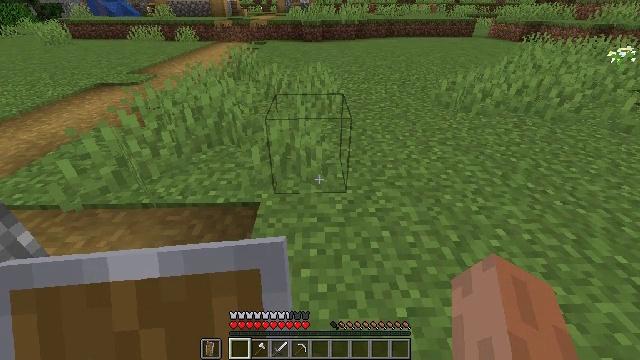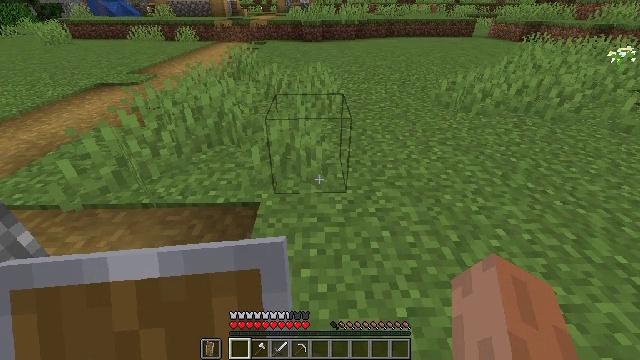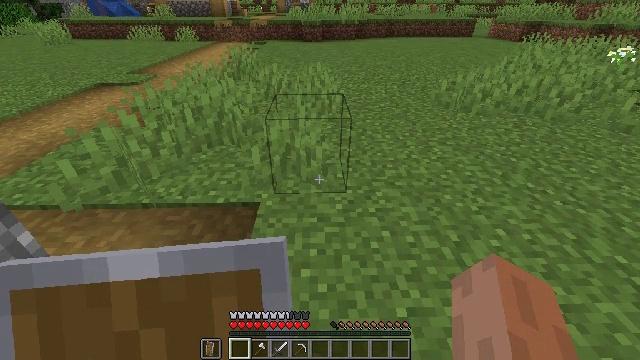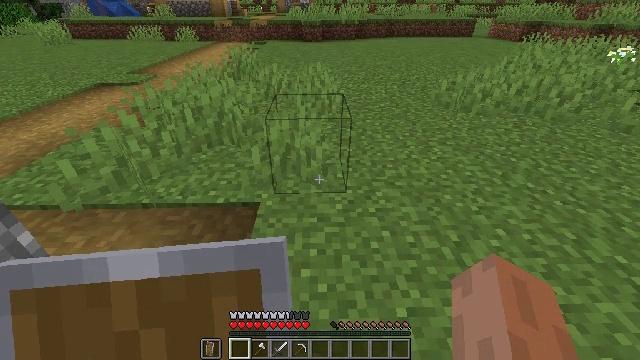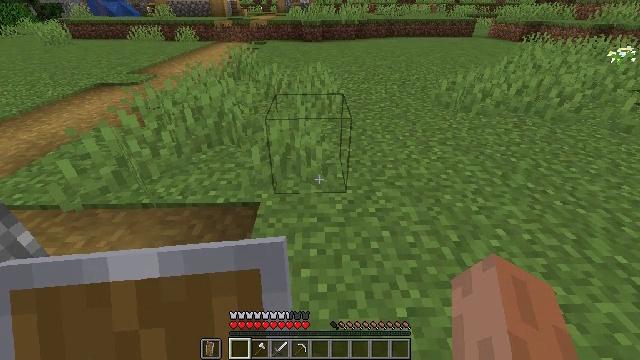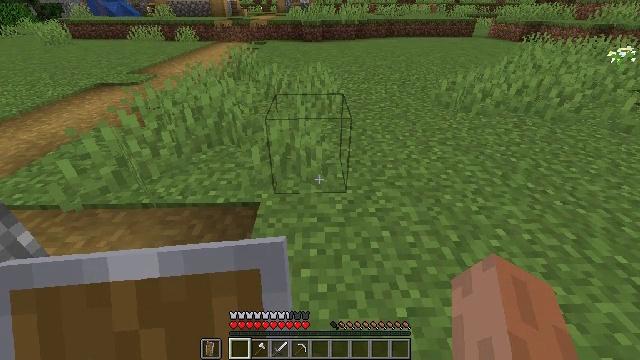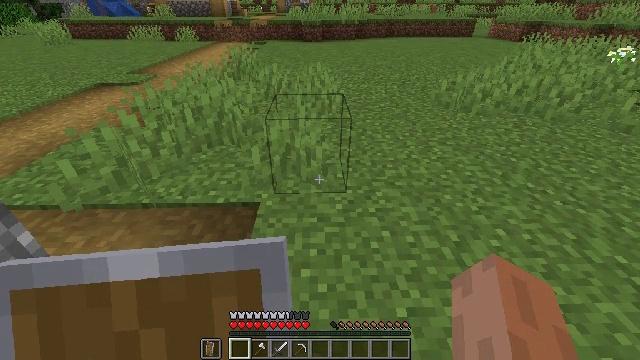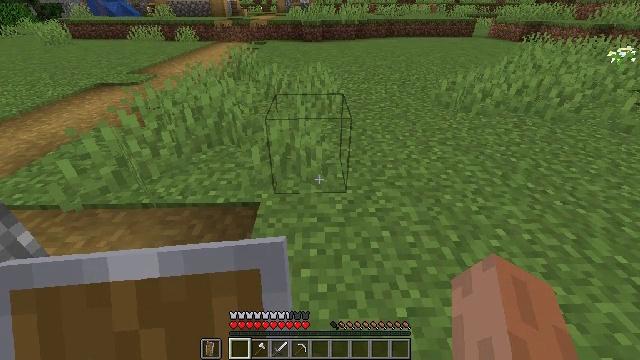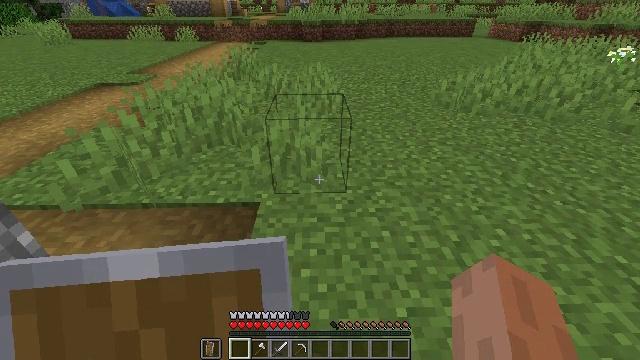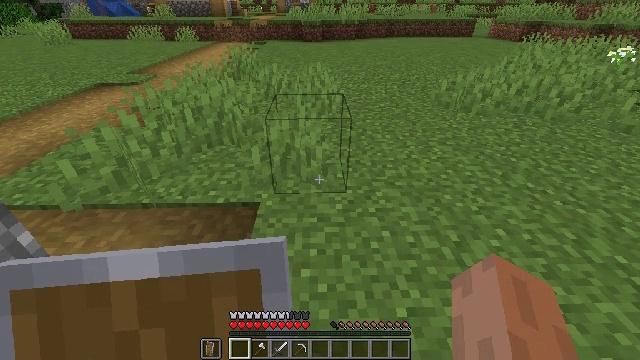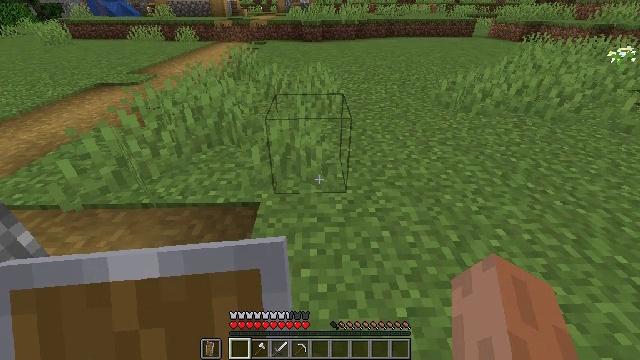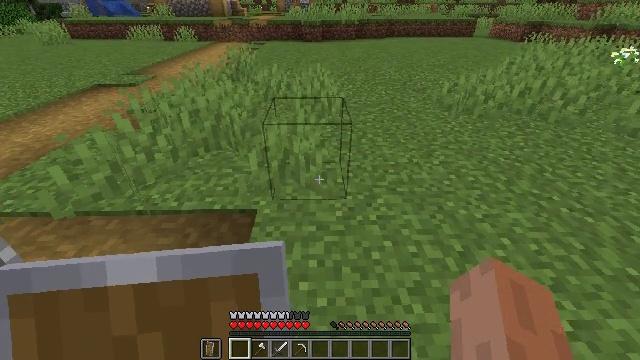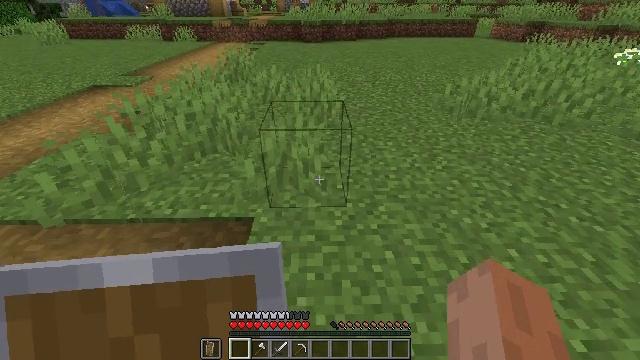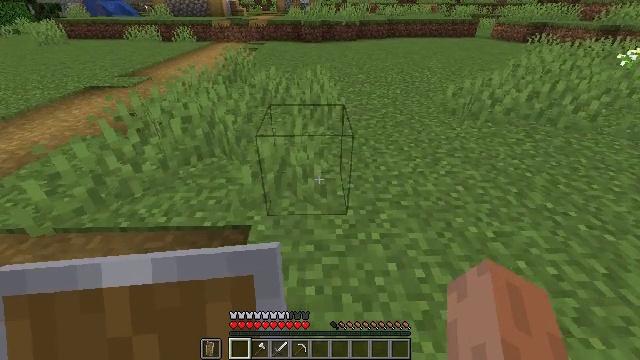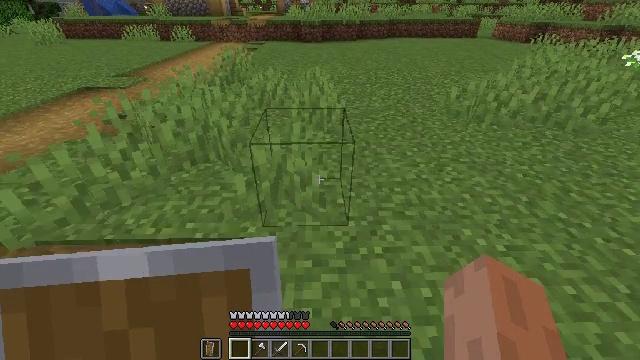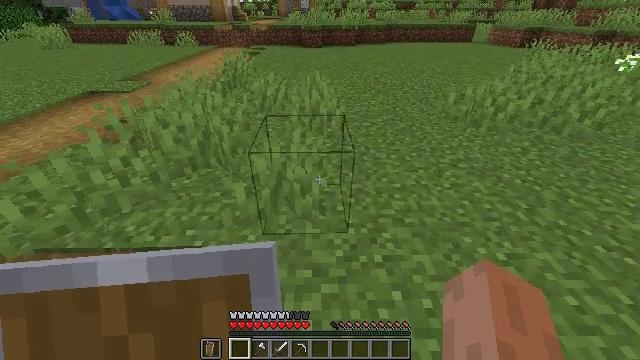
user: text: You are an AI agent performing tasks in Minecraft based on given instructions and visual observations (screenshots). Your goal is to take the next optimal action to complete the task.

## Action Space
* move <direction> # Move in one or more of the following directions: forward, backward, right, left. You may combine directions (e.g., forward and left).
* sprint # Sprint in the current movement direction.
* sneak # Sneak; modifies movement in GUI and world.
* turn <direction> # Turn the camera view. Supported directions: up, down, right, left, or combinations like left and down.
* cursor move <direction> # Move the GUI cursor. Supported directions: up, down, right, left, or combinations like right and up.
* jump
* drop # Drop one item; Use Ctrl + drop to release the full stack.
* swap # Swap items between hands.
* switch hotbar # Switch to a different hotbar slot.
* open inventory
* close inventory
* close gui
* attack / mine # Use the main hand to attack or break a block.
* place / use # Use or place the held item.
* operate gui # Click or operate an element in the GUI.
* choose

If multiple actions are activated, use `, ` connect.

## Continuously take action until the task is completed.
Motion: motion action
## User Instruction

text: craft item air
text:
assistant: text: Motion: no_op
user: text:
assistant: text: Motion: no_op
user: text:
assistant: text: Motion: no_op
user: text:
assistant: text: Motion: no_op
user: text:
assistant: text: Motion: no_op
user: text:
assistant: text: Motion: no_op
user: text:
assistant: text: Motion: no_op
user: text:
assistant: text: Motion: no_op
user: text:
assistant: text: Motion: no_op
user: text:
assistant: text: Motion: no_op
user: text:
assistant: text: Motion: no_op
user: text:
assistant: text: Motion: move forward
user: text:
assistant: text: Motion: move forward
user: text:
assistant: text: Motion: no_op
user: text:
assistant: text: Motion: move forward
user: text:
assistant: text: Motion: move forward
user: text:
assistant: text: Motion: move forward
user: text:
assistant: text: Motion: move forward
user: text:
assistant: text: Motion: move forward
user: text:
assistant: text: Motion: move forward
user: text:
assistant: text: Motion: move forward
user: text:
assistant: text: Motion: move forward
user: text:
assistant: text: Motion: move forward
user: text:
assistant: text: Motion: move forward
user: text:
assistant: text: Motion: move forward
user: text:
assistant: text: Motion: move forward
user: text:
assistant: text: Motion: move forward
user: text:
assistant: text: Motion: move forward
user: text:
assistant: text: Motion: move forward
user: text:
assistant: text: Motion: move forward